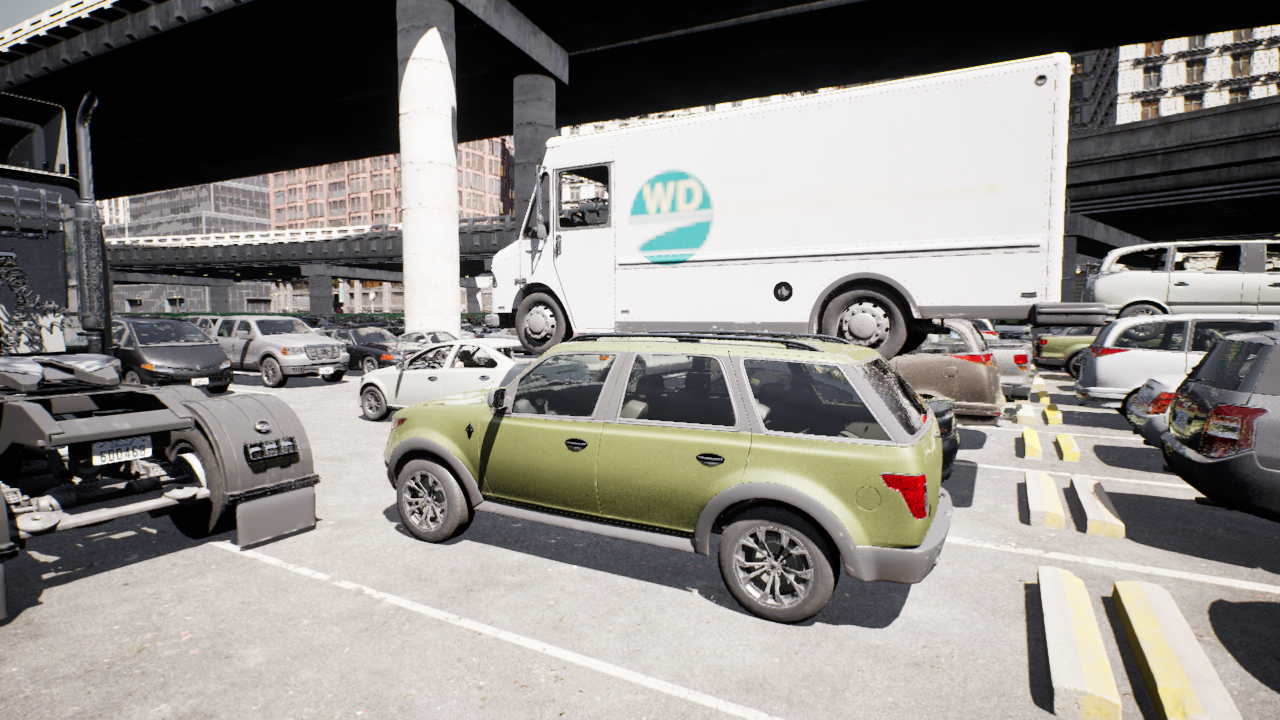
Venue: arterial
Lighting: clear day
Vehicle rig: pickup